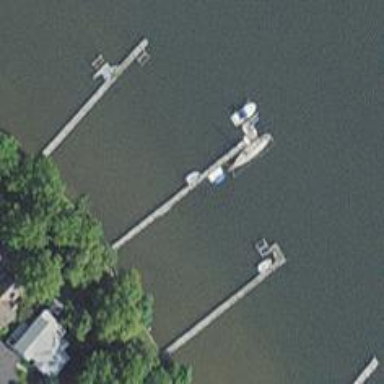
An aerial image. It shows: Man-made pier.